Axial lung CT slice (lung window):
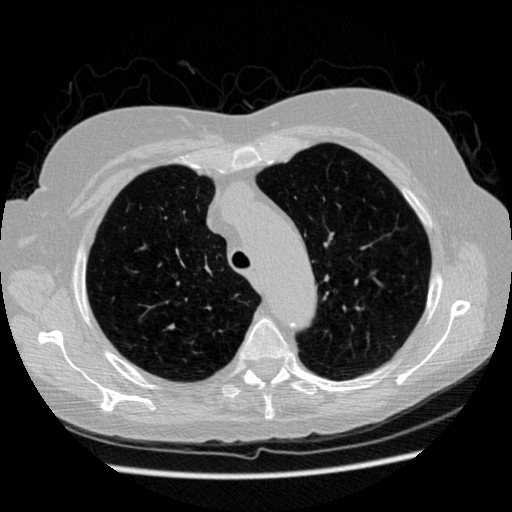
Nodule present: no